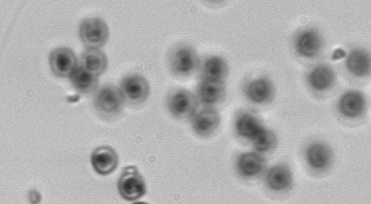
Label: Phaeocystis